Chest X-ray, AP view. Patient: 63 years old, sex F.
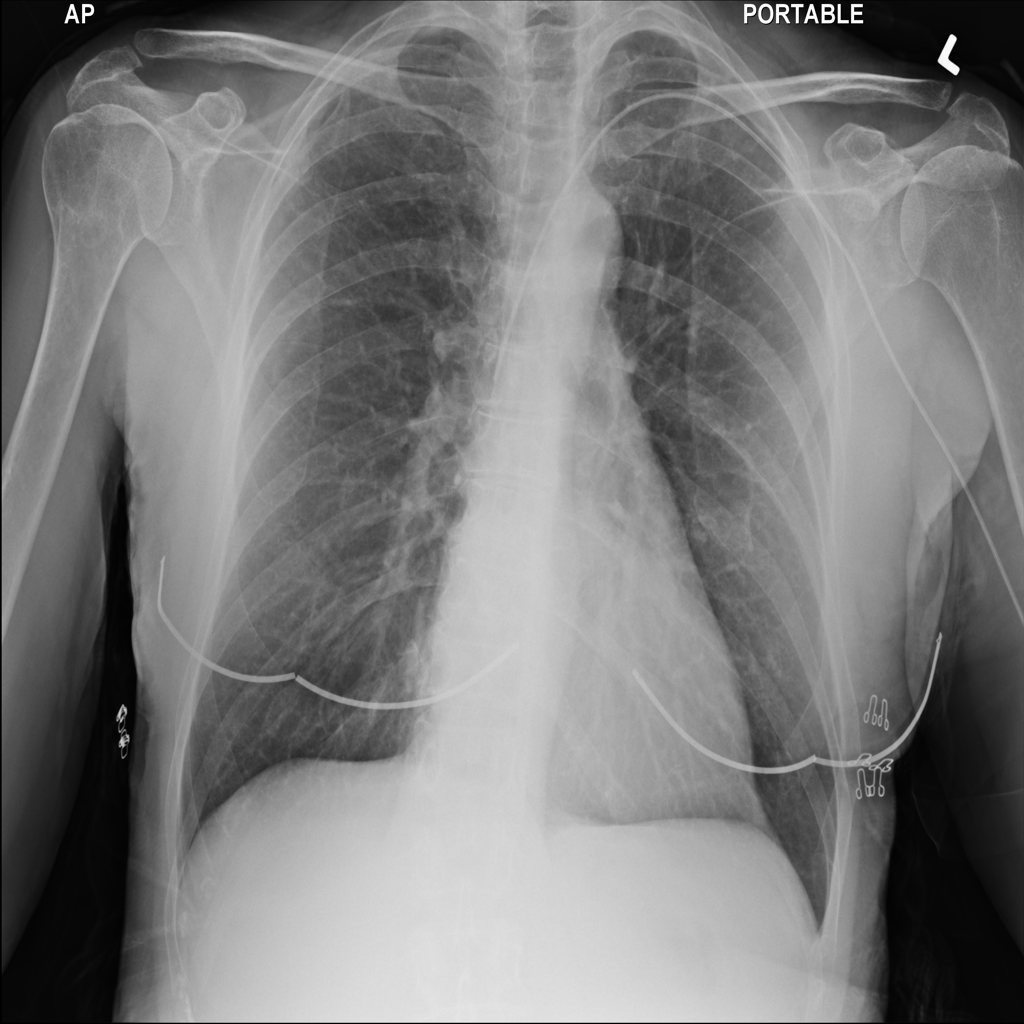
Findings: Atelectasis